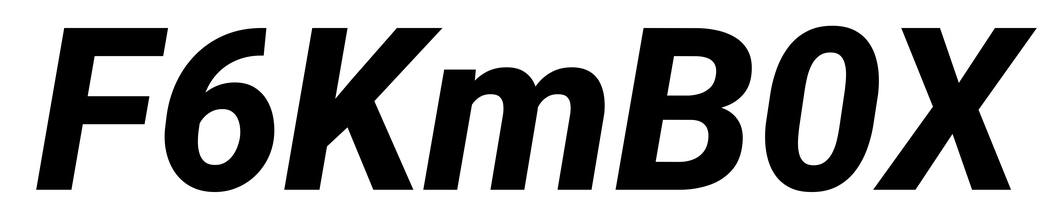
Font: Roboto-Italic_ExtraBold_Italic